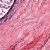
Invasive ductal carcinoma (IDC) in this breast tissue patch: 0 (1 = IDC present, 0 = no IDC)